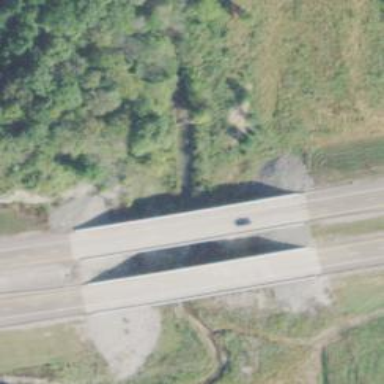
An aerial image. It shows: Trunk highway bridge.